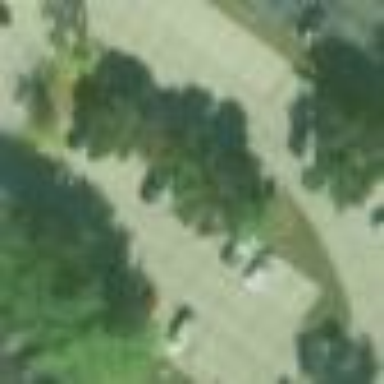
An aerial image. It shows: Residential road with concrete surface.